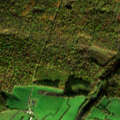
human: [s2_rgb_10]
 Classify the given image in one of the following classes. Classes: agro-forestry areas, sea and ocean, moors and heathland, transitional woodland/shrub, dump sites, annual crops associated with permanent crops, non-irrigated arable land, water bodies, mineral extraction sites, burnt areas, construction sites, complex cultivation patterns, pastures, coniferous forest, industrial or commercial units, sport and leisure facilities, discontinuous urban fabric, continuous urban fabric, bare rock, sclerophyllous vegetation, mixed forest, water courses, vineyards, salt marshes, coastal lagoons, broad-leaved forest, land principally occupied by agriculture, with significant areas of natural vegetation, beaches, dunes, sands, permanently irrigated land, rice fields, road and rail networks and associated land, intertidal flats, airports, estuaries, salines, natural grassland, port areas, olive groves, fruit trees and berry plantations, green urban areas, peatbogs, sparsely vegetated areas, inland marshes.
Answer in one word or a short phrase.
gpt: pastures, broad-leaved forest